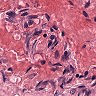
Metastatic tissue present: no